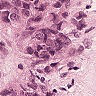
Metastatic tissue present: yes